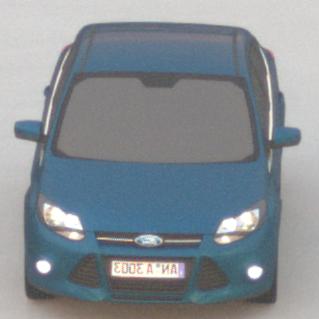
Make: Ford
Model: Focus 1.6 Ti-VCT
Detailed model: Focus (III)
Model produced from: 2011/09
Model produced until: 2014/09
Doors: 5
Color: blue
Road condition: dry road
Daytime: sunrise or sunset
Contrast: medium contrast